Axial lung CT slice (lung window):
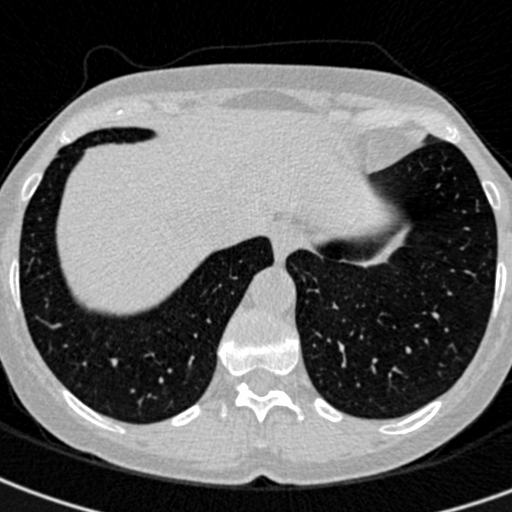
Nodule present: no